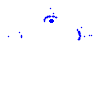
Particle: proton